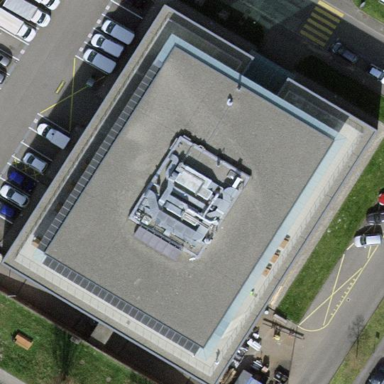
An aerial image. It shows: Office building with flat roof.